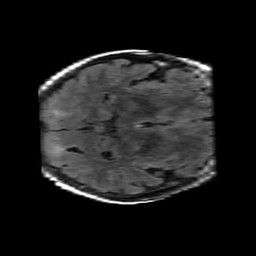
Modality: FLAIR
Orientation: axial
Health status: ill
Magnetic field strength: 3 T